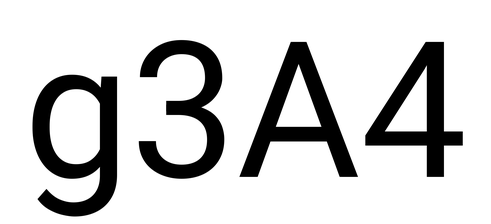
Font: Roboto_Regular